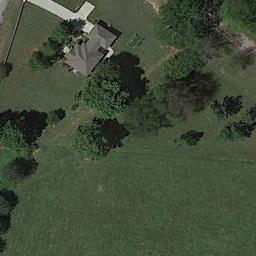
Label: residential